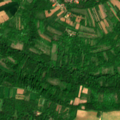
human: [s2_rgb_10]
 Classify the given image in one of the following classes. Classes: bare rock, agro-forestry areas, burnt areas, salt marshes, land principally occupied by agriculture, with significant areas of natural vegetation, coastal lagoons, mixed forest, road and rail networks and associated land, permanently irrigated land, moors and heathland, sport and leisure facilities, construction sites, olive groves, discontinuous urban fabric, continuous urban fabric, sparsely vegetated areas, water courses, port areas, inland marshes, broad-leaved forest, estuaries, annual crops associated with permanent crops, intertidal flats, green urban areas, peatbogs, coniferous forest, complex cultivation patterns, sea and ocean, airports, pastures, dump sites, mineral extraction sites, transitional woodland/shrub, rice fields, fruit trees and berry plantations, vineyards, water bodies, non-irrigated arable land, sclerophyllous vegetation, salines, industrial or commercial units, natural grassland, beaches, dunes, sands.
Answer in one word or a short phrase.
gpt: discontinuous urban fabric, complex cultivation patterns, land principally occupied by agriculture, with significant areas of natural vegetation, broad-leaved forest